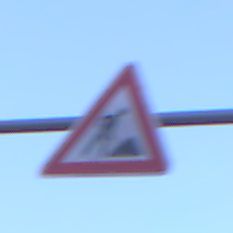
Verkehrszeichen: Arbeitsstelle
Umgebung: Outdoor, Nature
Tageszeit: SunriseSunset
Wetter: Clear
Licht: Natural
Jahreszeit: NotSpecified
Kontrast: LowContrast